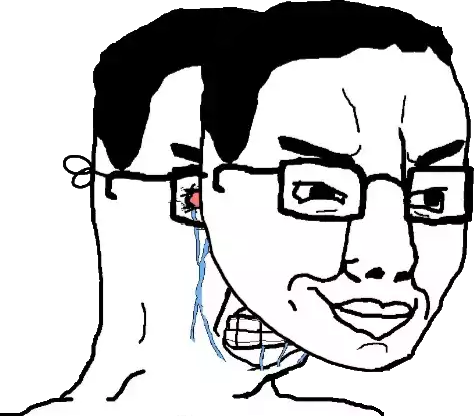
Label: 5_Poljak